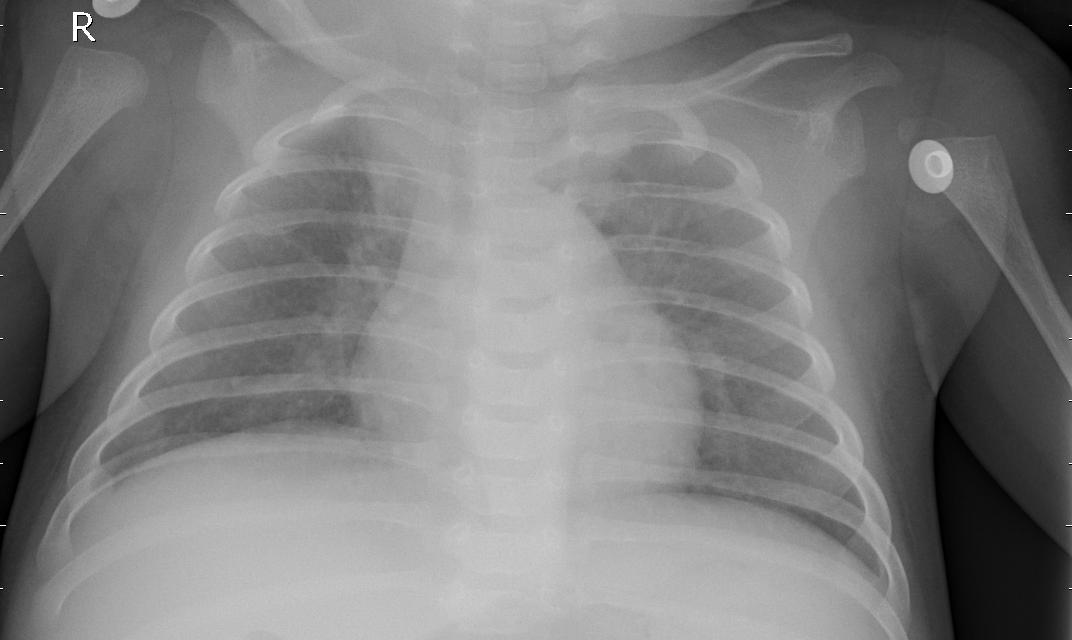
Diagnosis: PNEUMONIA